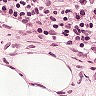
Metastatic tissue present: no